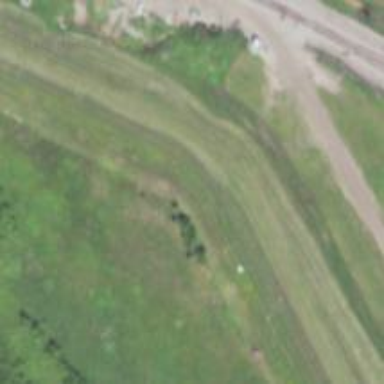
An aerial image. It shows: Levee embankment.